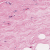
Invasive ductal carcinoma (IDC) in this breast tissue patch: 0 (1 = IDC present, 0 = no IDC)